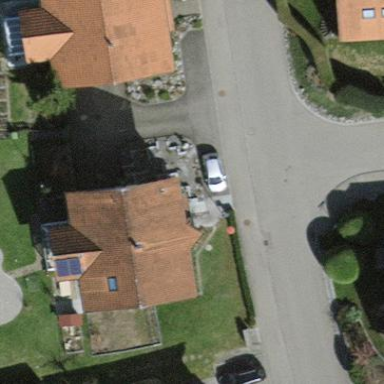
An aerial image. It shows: Detached building.